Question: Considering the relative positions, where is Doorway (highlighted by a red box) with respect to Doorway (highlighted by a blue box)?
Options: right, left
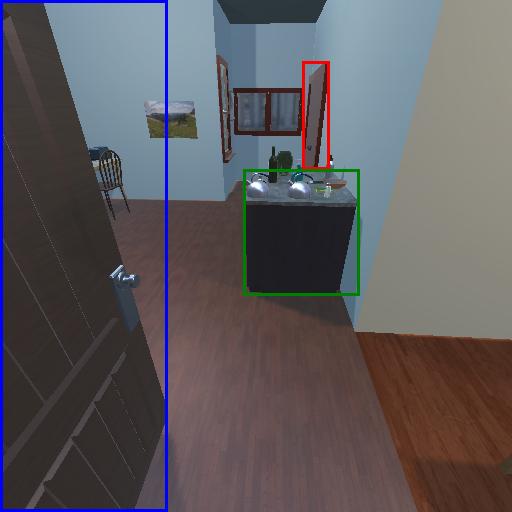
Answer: right